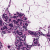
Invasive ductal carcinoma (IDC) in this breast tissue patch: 0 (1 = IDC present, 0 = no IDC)